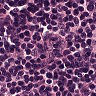
Metastatic tissue present: yes